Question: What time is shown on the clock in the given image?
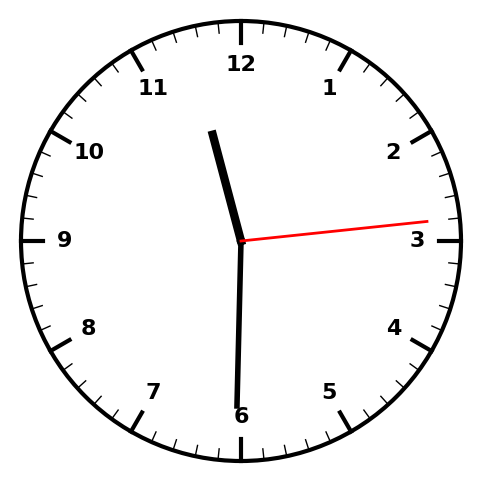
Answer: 11:30:14